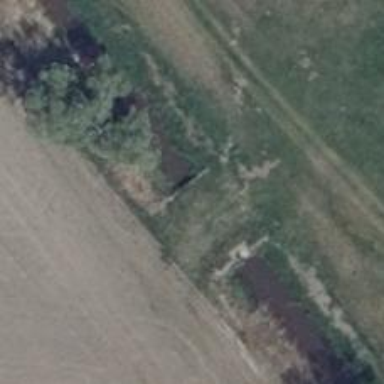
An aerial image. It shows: Culvert tunnel.